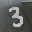
Label: 3